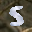
Label: 5